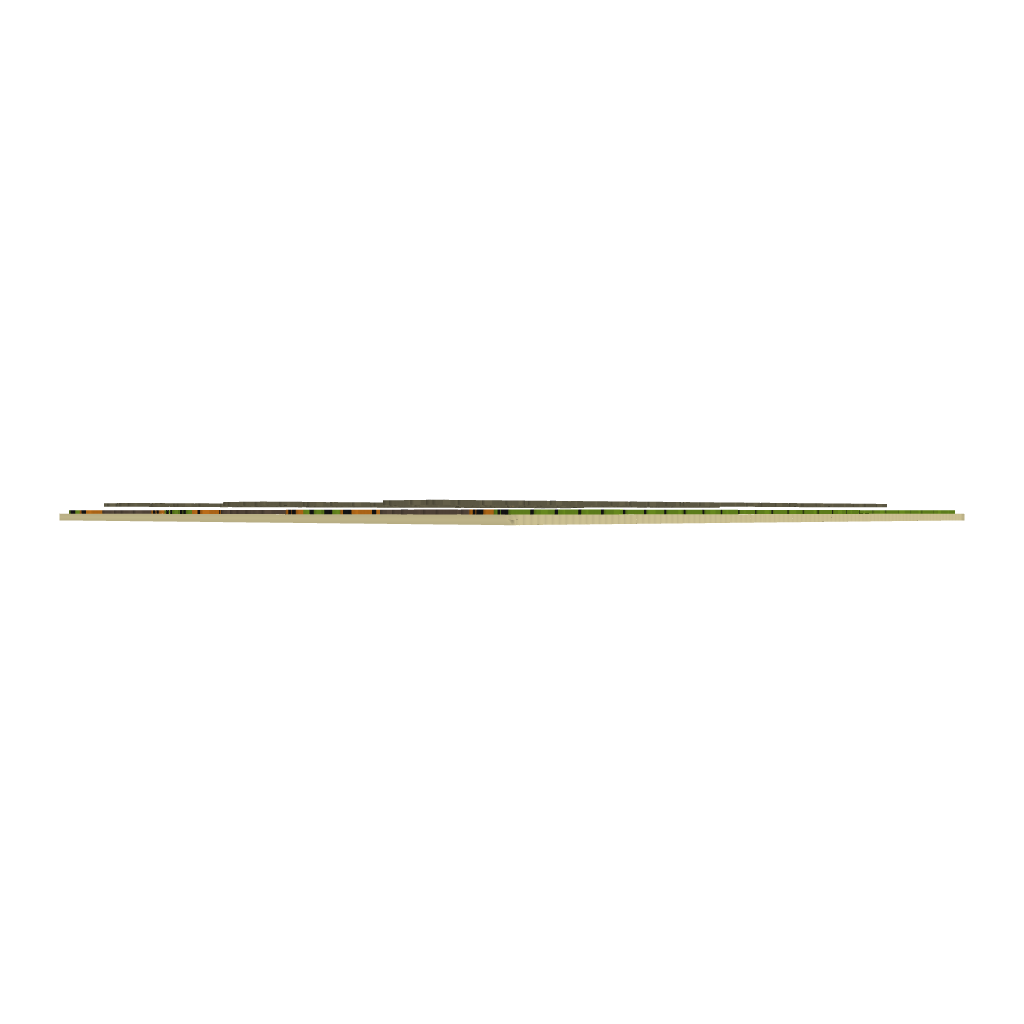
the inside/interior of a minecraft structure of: Huge garden